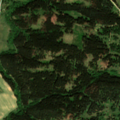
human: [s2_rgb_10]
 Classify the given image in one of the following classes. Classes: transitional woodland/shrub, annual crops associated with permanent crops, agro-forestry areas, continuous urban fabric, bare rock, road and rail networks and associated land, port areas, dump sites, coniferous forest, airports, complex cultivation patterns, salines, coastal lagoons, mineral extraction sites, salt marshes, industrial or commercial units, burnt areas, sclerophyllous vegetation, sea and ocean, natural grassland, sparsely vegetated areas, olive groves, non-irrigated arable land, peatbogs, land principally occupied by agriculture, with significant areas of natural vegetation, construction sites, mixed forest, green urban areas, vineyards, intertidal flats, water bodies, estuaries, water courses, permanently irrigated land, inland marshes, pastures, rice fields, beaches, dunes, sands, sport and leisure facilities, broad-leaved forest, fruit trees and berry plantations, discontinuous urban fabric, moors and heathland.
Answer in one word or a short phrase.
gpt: non-irrigated arable land, pastures, coniferous forest